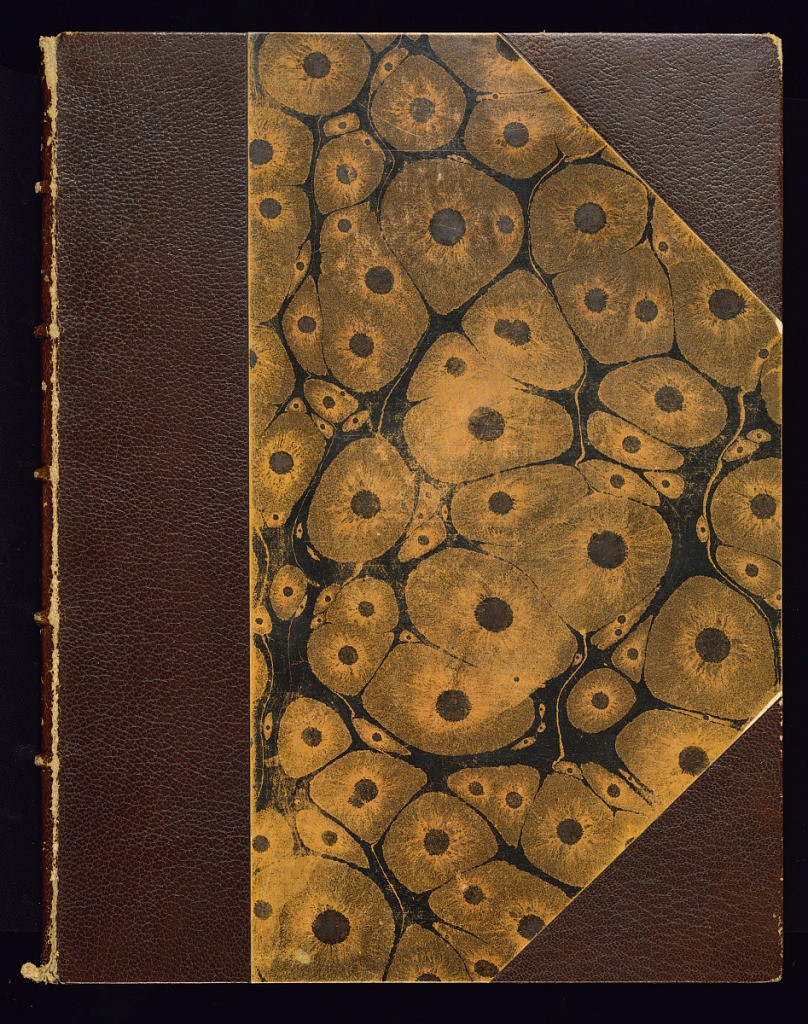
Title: Album of Prints: Various Chinese Figures by François Boucher
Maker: François Boucher, French, 1703–1770
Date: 1738-1745
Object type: Album
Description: Album of prints containing eleven etchings of various Chinese figures in landscapes (chinoiseries) designed and engraved by François Boucher. Plate two of the series is missing. A similar series of prints is described by Guilmard (169.43), although Guilmard indicates that that series is engraved by Huquier.